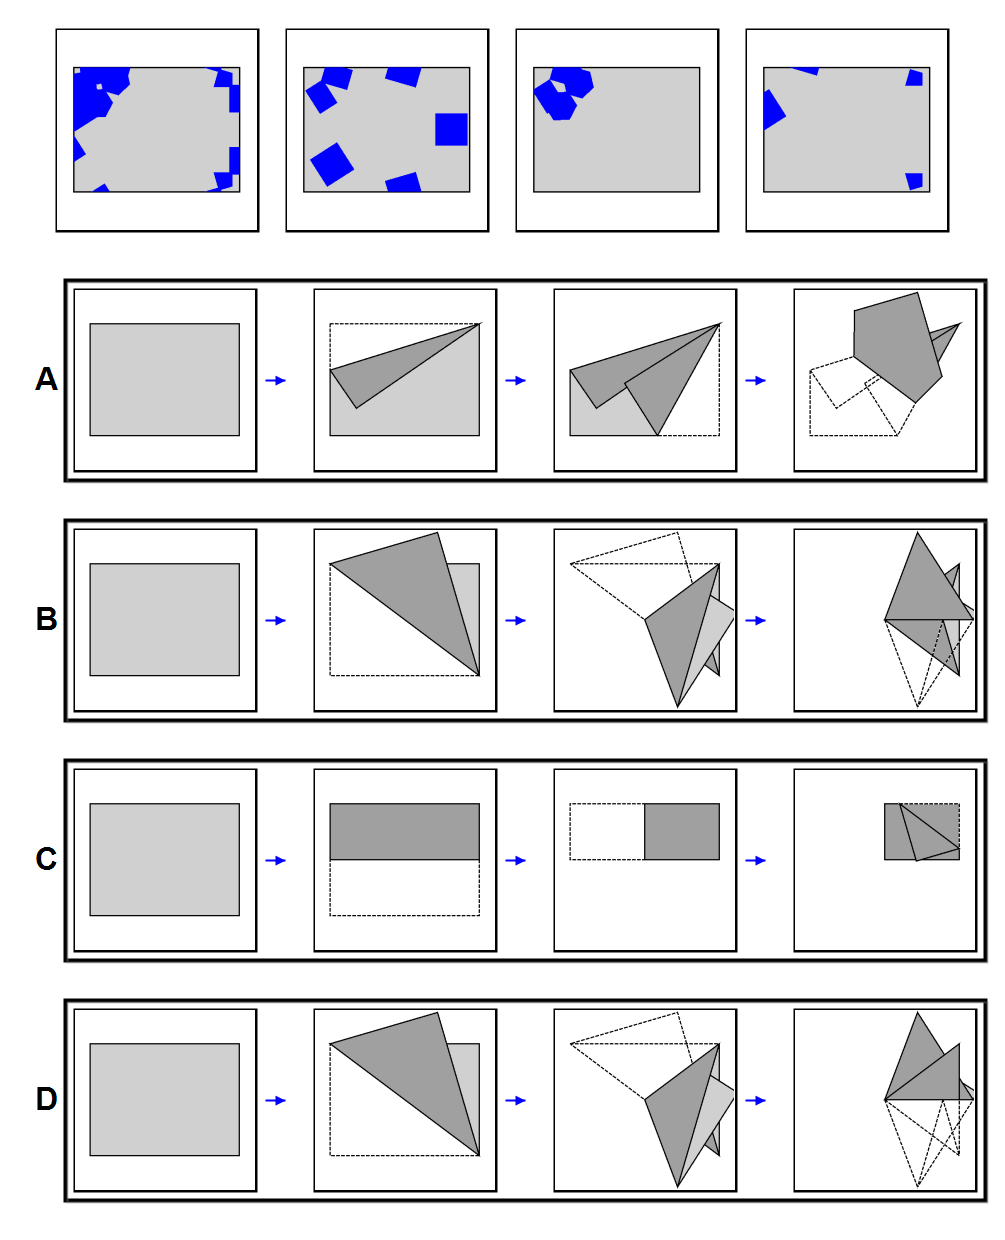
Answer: D